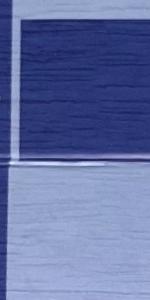
Label: Empty